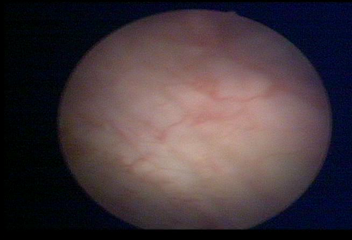
Modality: WLC
Class: Normal mucosa
Bladder cancer association: No